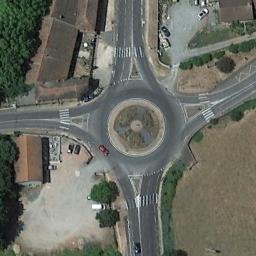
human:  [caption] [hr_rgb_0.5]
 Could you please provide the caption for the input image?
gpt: The roundabout with four exits and entrances is in the clearing and some houses are next to the roundabout .

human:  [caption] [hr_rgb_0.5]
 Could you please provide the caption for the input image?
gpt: Several buildings of different shapes are beside the roundabout .

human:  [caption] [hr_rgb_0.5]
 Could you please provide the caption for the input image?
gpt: There are several vehicles driving on the road at the roundabout, There are some buildings and some trees and some lawns around the roundabout, And many cars are parked in the open space beside the roundabout .

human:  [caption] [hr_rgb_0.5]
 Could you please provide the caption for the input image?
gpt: The roundabout is on the bare land next to buildings and trees .

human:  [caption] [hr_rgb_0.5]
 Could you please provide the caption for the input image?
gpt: There are some buildings and green trees near the roundabout .